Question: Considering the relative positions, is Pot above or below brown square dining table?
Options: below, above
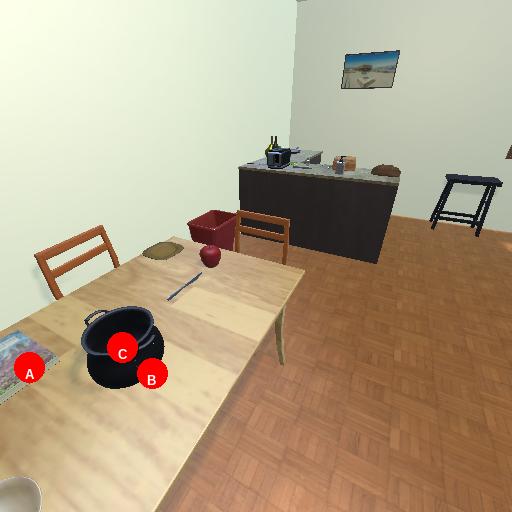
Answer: below